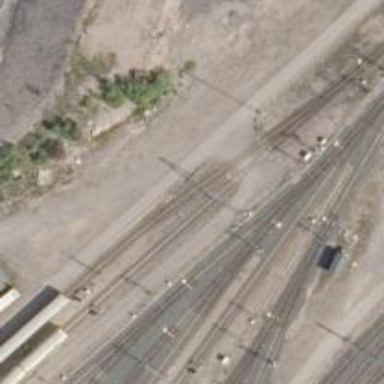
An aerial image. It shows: Rail yard with electrified contact lines for the trains.